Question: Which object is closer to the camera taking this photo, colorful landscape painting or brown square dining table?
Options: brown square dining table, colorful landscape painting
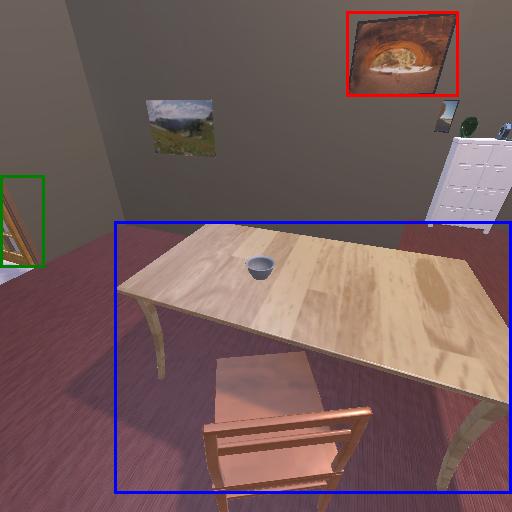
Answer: brown square dining table